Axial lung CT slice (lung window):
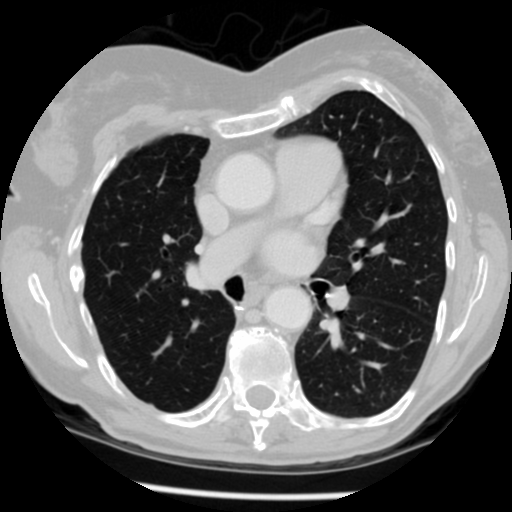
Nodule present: no